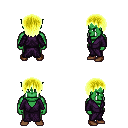
a pixel art fantasy rpg character, male body template, orc, green skin, purple robe, gold greaves, gold plain hairstyle, brown shoes, four views (front, back, left, right), 2x2 character sprite sheet, small pixel art, hard edges, no anti-aliasing